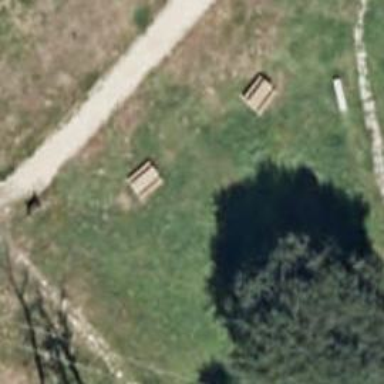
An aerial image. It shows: Picnic table located in leisure land area.